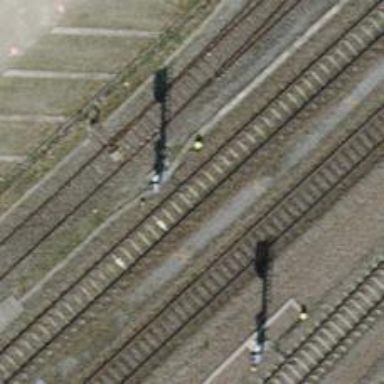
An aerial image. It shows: Railway signal.